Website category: sports
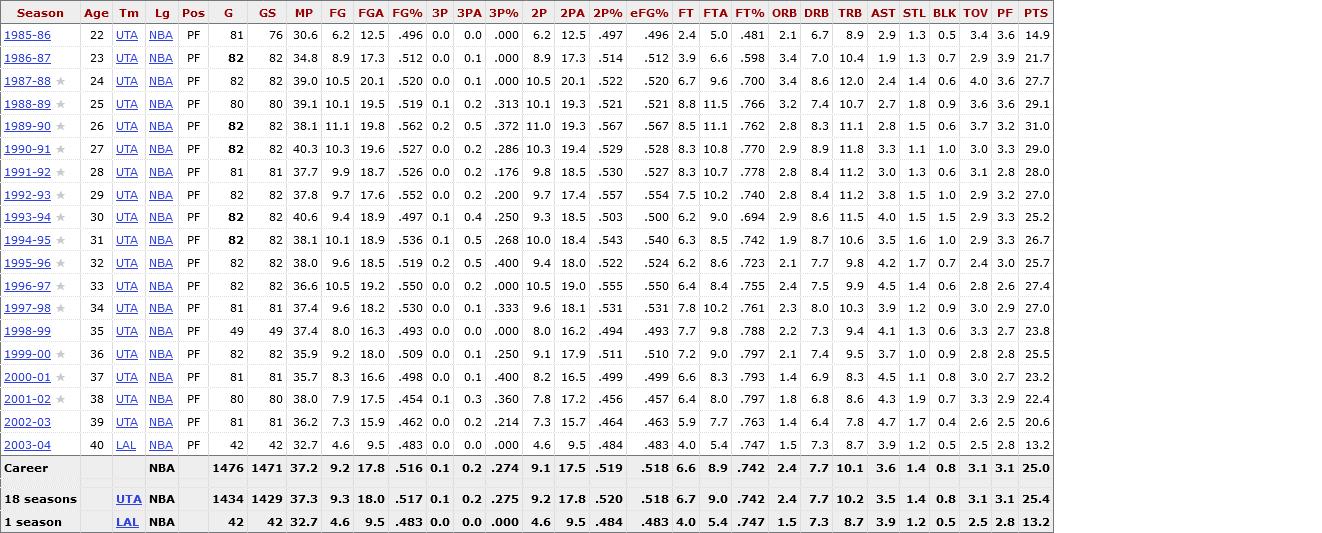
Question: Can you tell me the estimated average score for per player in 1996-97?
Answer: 27.4

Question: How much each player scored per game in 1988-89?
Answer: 29.1

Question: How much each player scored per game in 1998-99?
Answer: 23.8

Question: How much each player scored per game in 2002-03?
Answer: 20.6

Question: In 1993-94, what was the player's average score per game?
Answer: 25.2

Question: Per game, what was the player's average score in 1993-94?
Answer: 25.2

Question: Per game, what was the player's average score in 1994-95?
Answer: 26.7

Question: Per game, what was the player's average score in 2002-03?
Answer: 20.6